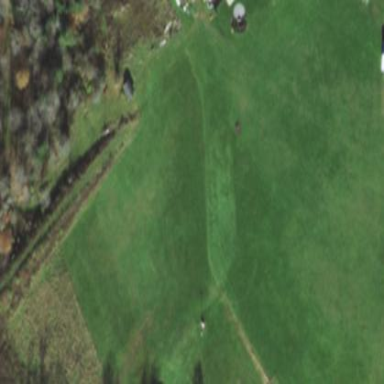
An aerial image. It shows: Grassy area designated for driving range golf.